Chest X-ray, PA view. Patient: 40 years old, sex F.
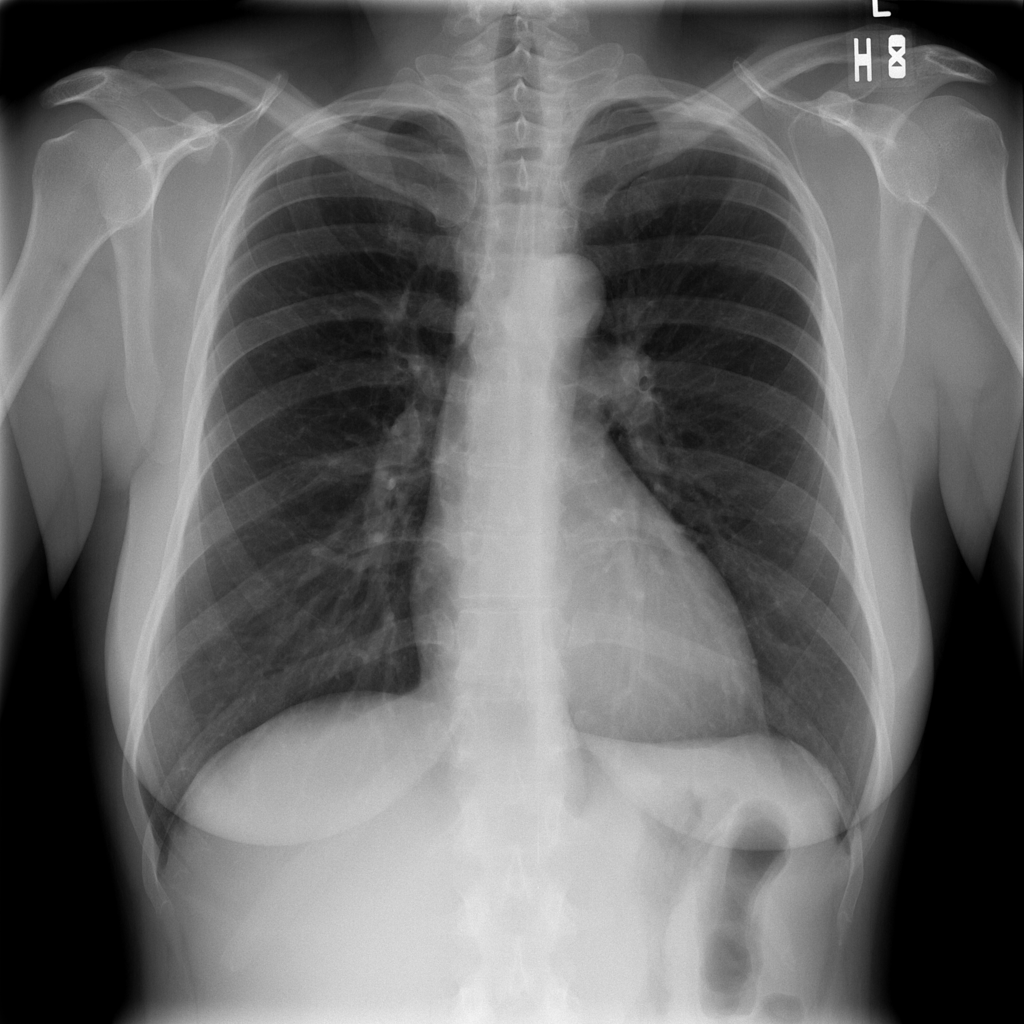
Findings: No Finding